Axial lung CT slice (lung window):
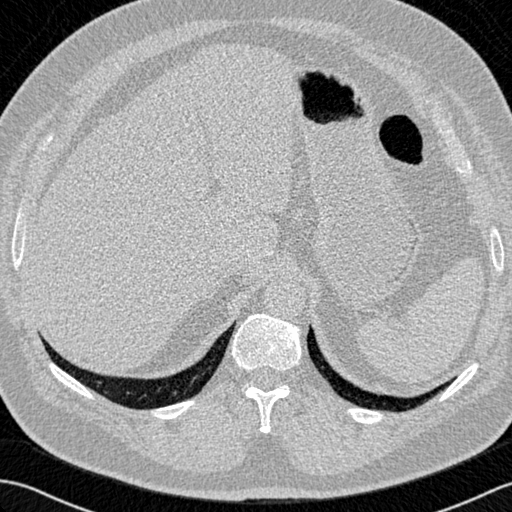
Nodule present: no